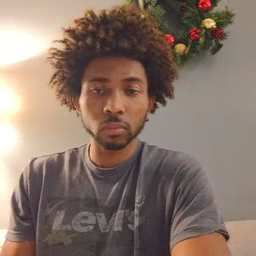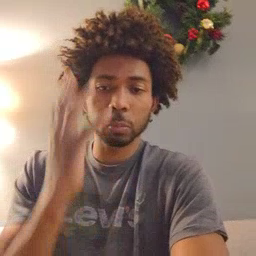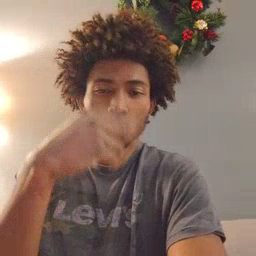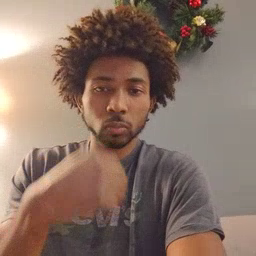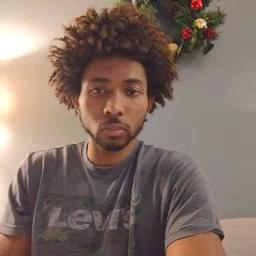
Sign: pretty